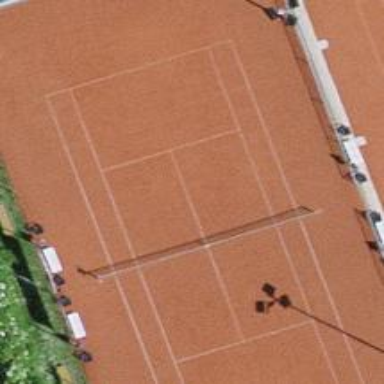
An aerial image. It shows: Tennis court in leisure pitch.